Question: Find the area of the quadrilateral in the figure, where the side length of the square border is 10 and the vertices of the quadrilateral are all on points that are integer multiples of 0.5. The result is rounded to one decimal place
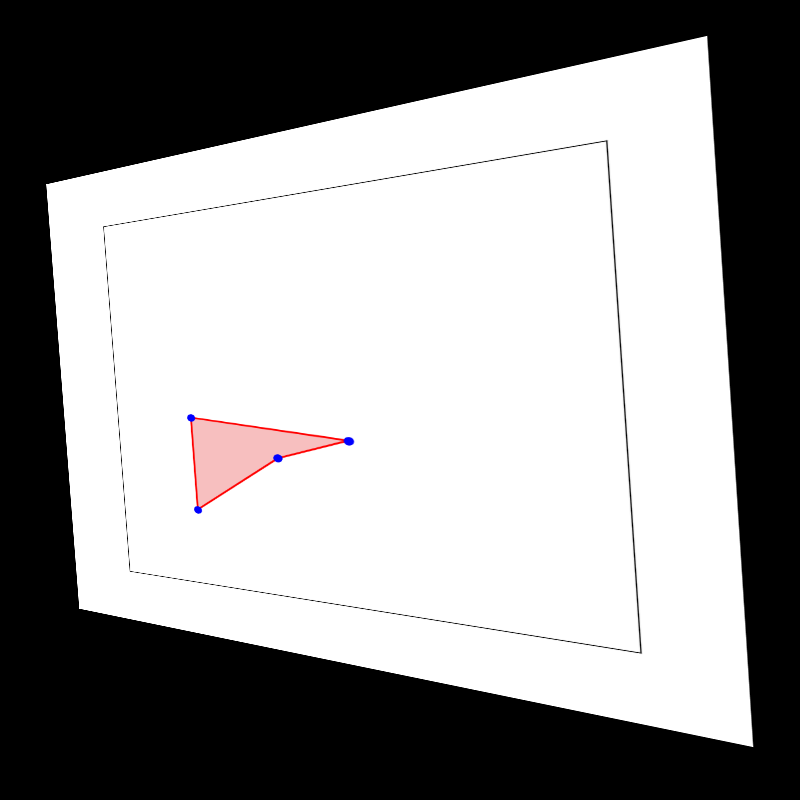
Answer: 3.8